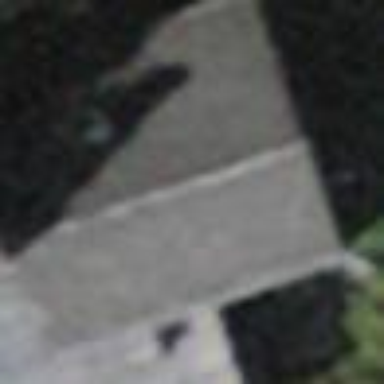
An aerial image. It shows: Building with tile roof.